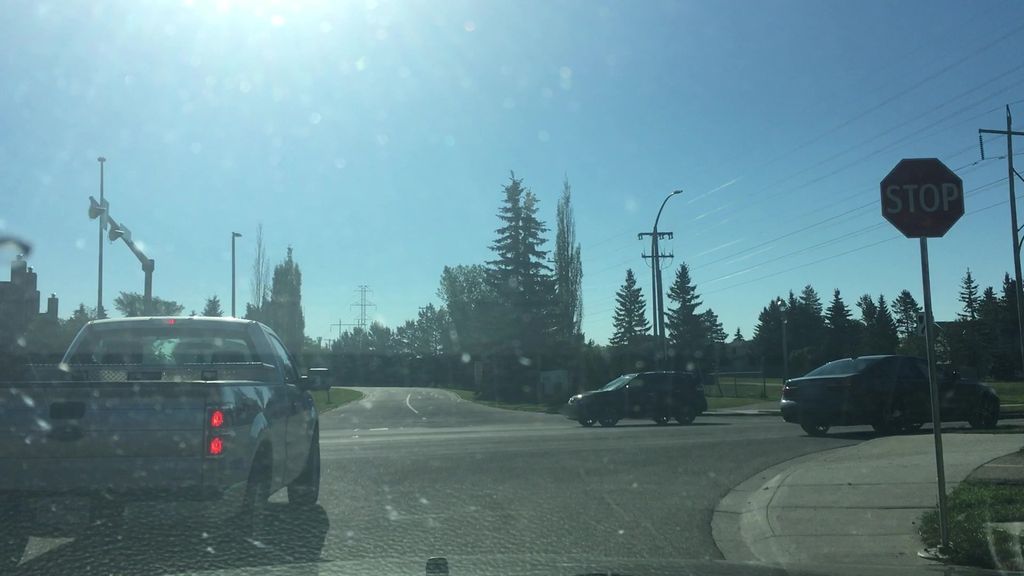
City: edmonton